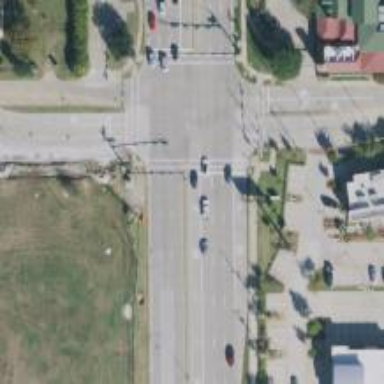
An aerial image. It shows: Marked footway crossing with line markings.